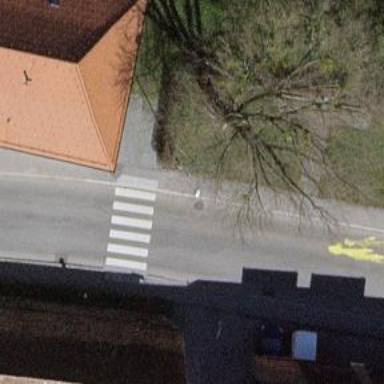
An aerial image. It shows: Marked zebra crossing with white markings.